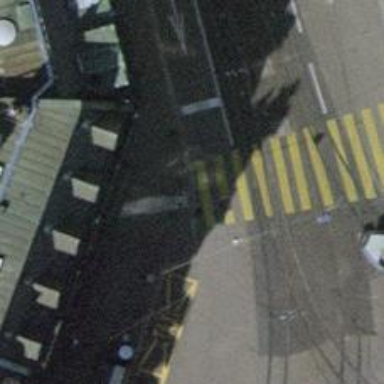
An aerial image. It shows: Kerb barrier.